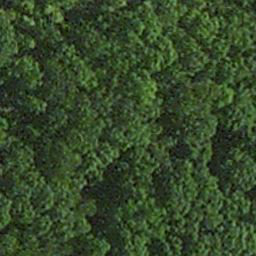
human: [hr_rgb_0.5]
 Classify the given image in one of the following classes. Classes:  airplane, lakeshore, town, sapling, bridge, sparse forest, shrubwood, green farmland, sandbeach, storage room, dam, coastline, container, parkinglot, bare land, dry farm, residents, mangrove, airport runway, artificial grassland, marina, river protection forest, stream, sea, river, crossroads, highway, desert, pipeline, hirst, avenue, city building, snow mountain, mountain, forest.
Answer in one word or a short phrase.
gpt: forest